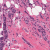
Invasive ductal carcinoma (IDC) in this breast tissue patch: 1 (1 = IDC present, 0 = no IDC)